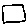
Label: square